Question: I created an input field in a 'div'
The 'div' height is auto but unfortunately the 'searchbar_home' 'div' height is not increasing to surround my input box and submit button.
Here's my HTML
'''
<div id='container'>
<div id="content">
<h1 class="home_title">English to Malayalam</h1>
<div id="searchbar_home">
<input type="text" />
<input type="submit" />
</div>
</div>
<footer>
<p>Copy right only for me ;)</p>
</footer>
</div>
'''
My CSS:
'''
#searchbar_home{
margin: 0 auto 20px;
padding: 10px;
height: auto;
width: 80%;
background: #F5F5F5;
border: 1px solid #D8D8D8;
border-radius: 6px;
}
#searchbar_home:after{
clear: both;
}
#searchbar_home input[type="text"]{
height: 35px;
float: left;
width: 90%;
border: 1px solid #CCCCCC;
border-right: none;
border-radius: 6px 0 0 6px;
}
#searchbar_home input[type="submit"]{
float: left;
background: #414141;
height: 40px;
width: 50px;
}
'''
Here is the <URL> on jsfiddle.

How do I get the 'searchbar_home''div' to increase in size?
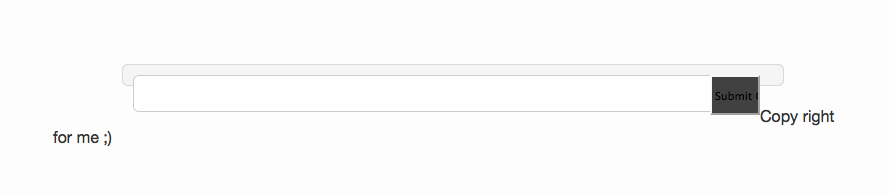
Answer: Ah you've tried to use the :after trick for clearing your floats?
From your code:
'''
#searchbar_home:after{
clear: both;
}
'''
You'll need to actually give it some content and make it a block item rather than inline -
'''
#searchbar_home:after{
content:'';
display:block;
clear: both;
}
'''
Should work.